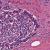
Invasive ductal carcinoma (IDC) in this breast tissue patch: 1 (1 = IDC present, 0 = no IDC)